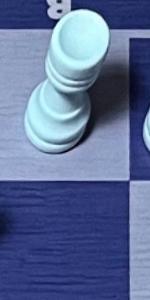
Label: Empty